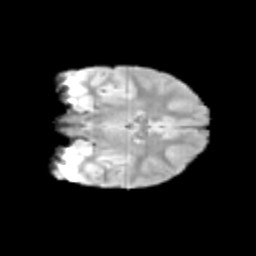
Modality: T2w
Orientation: coronal
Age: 11
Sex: male
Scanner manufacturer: siemens
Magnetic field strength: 3 T
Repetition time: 3.8 s
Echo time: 0.07 s